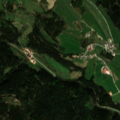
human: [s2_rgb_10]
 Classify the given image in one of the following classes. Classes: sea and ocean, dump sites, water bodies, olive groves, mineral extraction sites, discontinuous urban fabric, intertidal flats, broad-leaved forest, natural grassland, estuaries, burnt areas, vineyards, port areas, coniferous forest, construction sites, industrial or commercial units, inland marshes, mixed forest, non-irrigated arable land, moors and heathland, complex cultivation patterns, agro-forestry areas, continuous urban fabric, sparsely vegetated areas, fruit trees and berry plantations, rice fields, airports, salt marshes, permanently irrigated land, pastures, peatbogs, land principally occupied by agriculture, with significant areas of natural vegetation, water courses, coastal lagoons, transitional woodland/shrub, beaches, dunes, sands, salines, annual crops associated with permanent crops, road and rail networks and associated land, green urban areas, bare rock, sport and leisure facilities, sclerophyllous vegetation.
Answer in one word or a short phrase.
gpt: pastures, complex cultivation patterns, coniferous forest, mixed forest